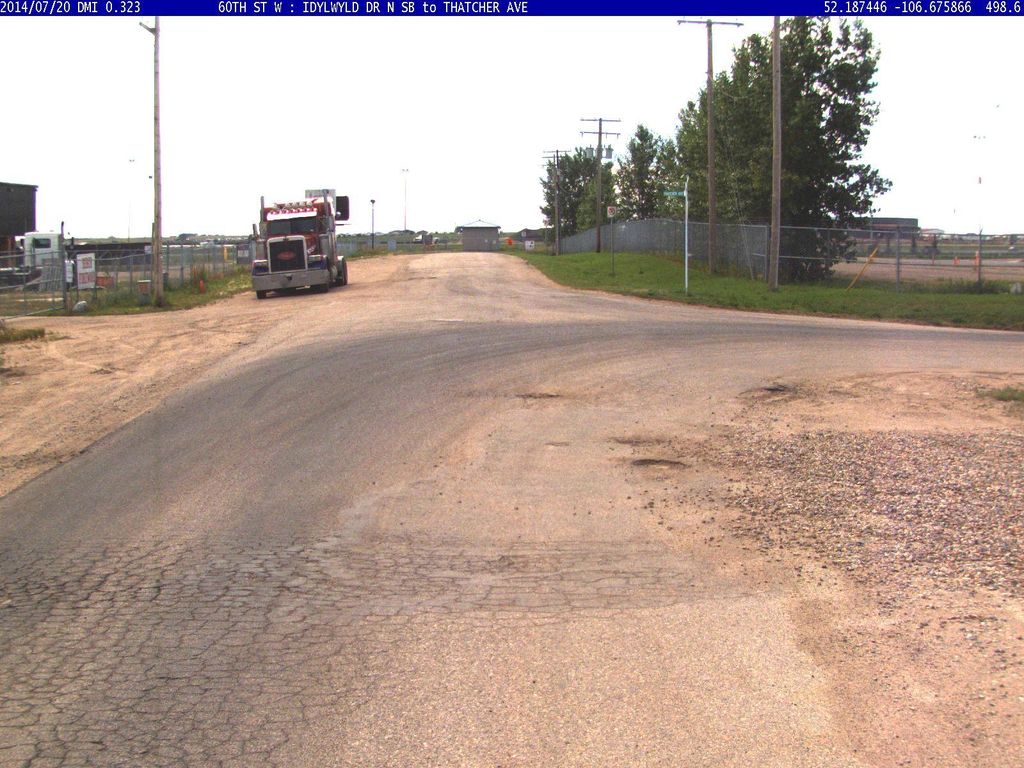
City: saskatoon